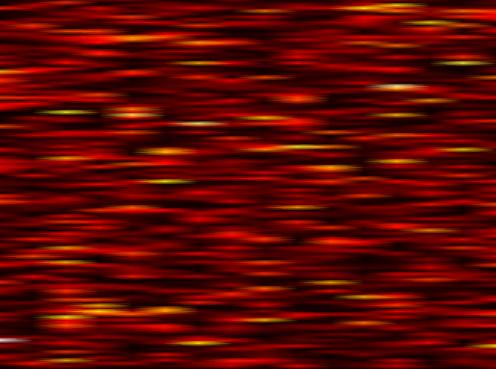
Label: UFMC